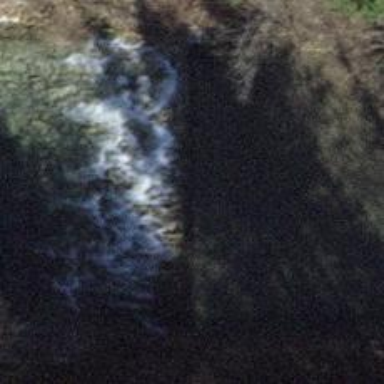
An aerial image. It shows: Weir along the waterway.